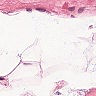
Metastatic tissue present: no